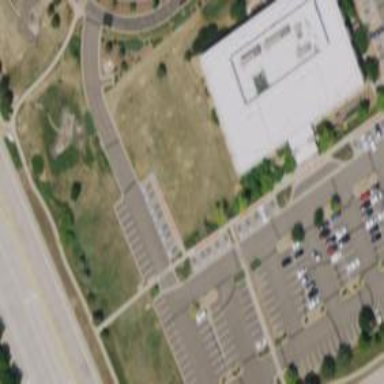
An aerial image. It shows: Parking space.